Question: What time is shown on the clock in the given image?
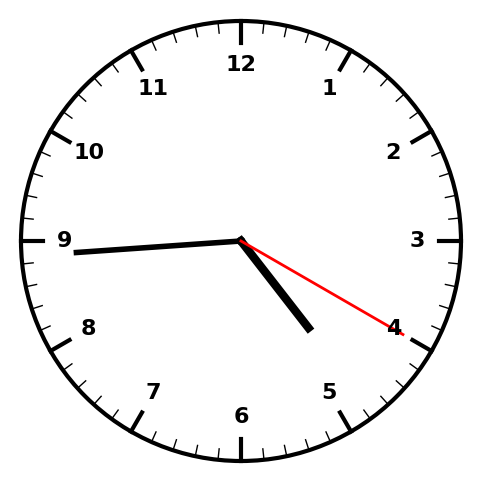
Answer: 04:44:20